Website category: auto
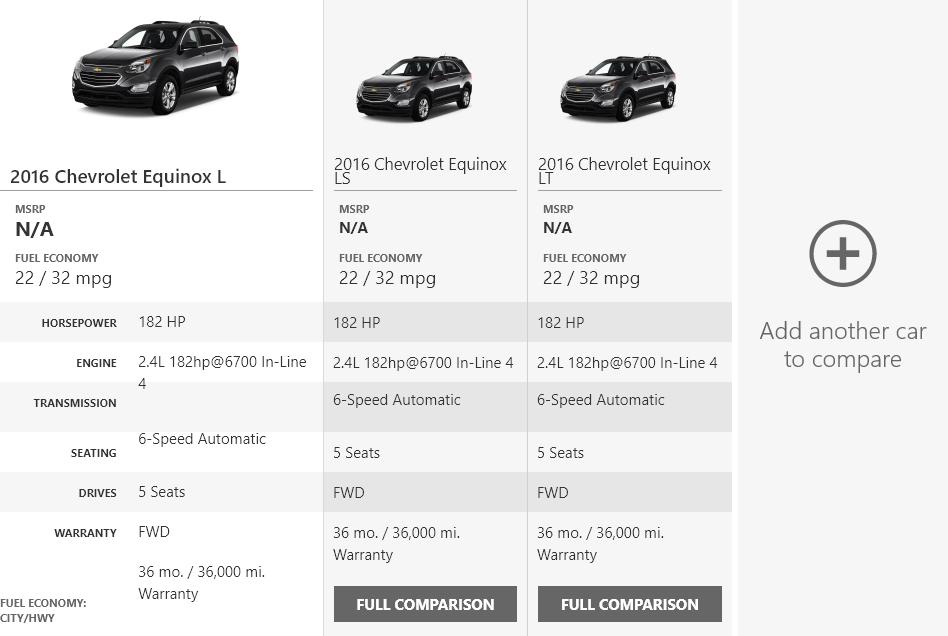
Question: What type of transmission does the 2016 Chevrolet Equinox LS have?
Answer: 6-Speed Automatic

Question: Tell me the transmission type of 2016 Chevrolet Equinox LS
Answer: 6-Speed Automatic

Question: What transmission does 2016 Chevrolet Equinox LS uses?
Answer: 6-Speed Automatic

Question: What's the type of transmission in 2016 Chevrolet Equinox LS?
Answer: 6-Speed Automatic

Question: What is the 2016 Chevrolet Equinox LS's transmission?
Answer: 6-Speed Automatic

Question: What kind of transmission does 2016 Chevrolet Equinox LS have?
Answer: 6-Speed Automatic

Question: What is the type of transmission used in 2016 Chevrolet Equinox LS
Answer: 6-Speed Automatic

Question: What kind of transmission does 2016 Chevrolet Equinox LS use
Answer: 6-Speed Automatic

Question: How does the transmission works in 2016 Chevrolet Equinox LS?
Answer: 6-Speed Automatic

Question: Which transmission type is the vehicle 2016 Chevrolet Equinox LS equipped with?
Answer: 6-Speed Automatic

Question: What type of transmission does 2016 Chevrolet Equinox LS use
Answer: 6-Speed Automatic

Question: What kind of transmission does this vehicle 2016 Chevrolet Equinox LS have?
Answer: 6-Speed Automatic

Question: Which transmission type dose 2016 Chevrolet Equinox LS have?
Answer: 6-Speed Automatic

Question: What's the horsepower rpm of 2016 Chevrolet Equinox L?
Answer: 182 HP

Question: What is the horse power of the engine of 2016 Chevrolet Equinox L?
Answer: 182 HP

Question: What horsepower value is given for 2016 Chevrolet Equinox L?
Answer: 182 HP

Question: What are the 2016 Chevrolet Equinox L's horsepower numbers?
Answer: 182 HP

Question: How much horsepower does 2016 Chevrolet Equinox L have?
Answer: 182 HP

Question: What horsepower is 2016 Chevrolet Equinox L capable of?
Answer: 182 HP

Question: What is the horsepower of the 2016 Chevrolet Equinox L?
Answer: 182 HP

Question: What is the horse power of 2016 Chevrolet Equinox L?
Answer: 182 HP

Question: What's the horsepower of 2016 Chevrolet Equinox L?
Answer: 182 HP

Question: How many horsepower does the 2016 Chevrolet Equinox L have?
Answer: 182 HP

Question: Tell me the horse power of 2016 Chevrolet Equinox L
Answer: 182 HP

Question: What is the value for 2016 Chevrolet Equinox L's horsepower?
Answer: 182 HP

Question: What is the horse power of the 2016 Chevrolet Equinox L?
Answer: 182 HP

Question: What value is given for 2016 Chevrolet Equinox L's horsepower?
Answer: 182 HP

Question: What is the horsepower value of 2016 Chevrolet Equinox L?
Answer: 182 HP

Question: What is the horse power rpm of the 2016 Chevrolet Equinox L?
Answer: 182 HP

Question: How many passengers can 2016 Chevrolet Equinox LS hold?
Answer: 5 Seats

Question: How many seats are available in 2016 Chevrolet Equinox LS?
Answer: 5 Seats

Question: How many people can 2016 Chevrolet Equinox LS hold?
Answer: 5 Seats

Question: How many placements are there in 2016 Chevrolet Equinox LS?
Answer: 5 Seats

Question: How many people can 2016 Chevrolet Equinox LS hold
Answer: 5 Seats

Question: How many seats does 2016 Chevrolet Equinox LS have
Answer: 5 Seats

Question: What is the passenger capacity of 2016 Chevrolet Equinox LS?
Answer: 5 Seats

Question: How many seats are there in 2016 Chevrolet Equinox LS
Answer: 5 Seats

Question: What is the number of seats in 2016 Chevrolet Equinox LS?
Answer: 5 Seats

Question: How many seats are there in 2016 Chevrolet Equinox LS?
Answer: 5 Seats

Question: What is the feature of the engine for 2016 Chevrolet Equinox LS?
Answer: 2.4L 182hp@6700 In-Line 4

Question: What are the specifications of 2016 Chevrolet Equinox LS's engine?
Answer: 2.4L 182hp@6700 In-Line 4

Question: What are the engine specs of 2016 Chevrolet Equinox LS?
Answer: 2.4L 182hp@6700 In-Line 4

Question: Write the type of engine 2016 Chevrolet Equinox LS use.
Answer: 2.4L 182hp@6700 In-Line 4

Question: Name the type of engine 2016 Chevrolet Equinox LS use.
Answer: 2.4L 182hp@6700 In-Line 4

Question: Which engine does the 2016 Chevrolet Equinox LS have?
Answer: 2.4L 182hp@6700 In-Line 4

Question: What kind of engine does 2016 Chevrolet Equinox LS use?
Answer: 2.4L 182hp@6700 In-Line 4

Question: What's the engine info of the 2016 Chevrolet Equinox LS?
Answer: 2.4L 182hp@6700 In-Line 4

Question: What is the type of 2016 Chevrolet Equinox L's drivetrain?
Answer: FWD

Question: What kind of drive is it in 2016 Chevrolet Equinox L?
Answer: FWD

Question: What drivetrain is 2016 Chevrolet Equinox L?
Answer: FWD

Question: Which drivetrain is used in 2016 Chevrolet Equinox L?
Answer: FWD

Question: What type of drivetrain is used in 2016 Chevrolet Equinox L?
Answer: FWD

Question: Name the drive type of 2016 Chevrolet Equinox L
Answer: FWD

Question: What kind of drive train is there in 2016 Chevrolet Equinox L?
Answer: FWD

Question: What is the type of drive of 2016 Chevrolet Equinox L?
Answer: FWD

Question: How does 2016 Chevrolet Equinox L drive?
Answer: FWD

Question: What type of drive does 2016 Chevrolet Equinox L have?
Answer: FWD

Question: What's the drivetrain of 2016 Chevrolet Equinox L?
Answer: FWD

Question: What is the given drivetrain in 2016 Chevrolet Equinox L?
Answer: FWD

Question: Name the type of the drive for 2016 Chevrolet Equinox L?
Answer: FWD

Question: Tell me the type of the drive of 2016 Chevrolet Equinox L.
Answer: FWD

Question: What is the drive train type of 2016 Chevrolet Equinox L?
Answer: FWD

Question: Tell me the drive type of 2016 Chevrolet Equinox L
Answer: FWD

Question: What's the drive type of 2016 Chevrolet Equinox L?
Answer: FWD